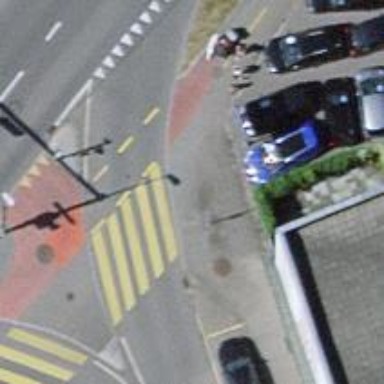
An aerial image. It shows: Zebra crossing marked on the road.